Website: macys
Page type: payment
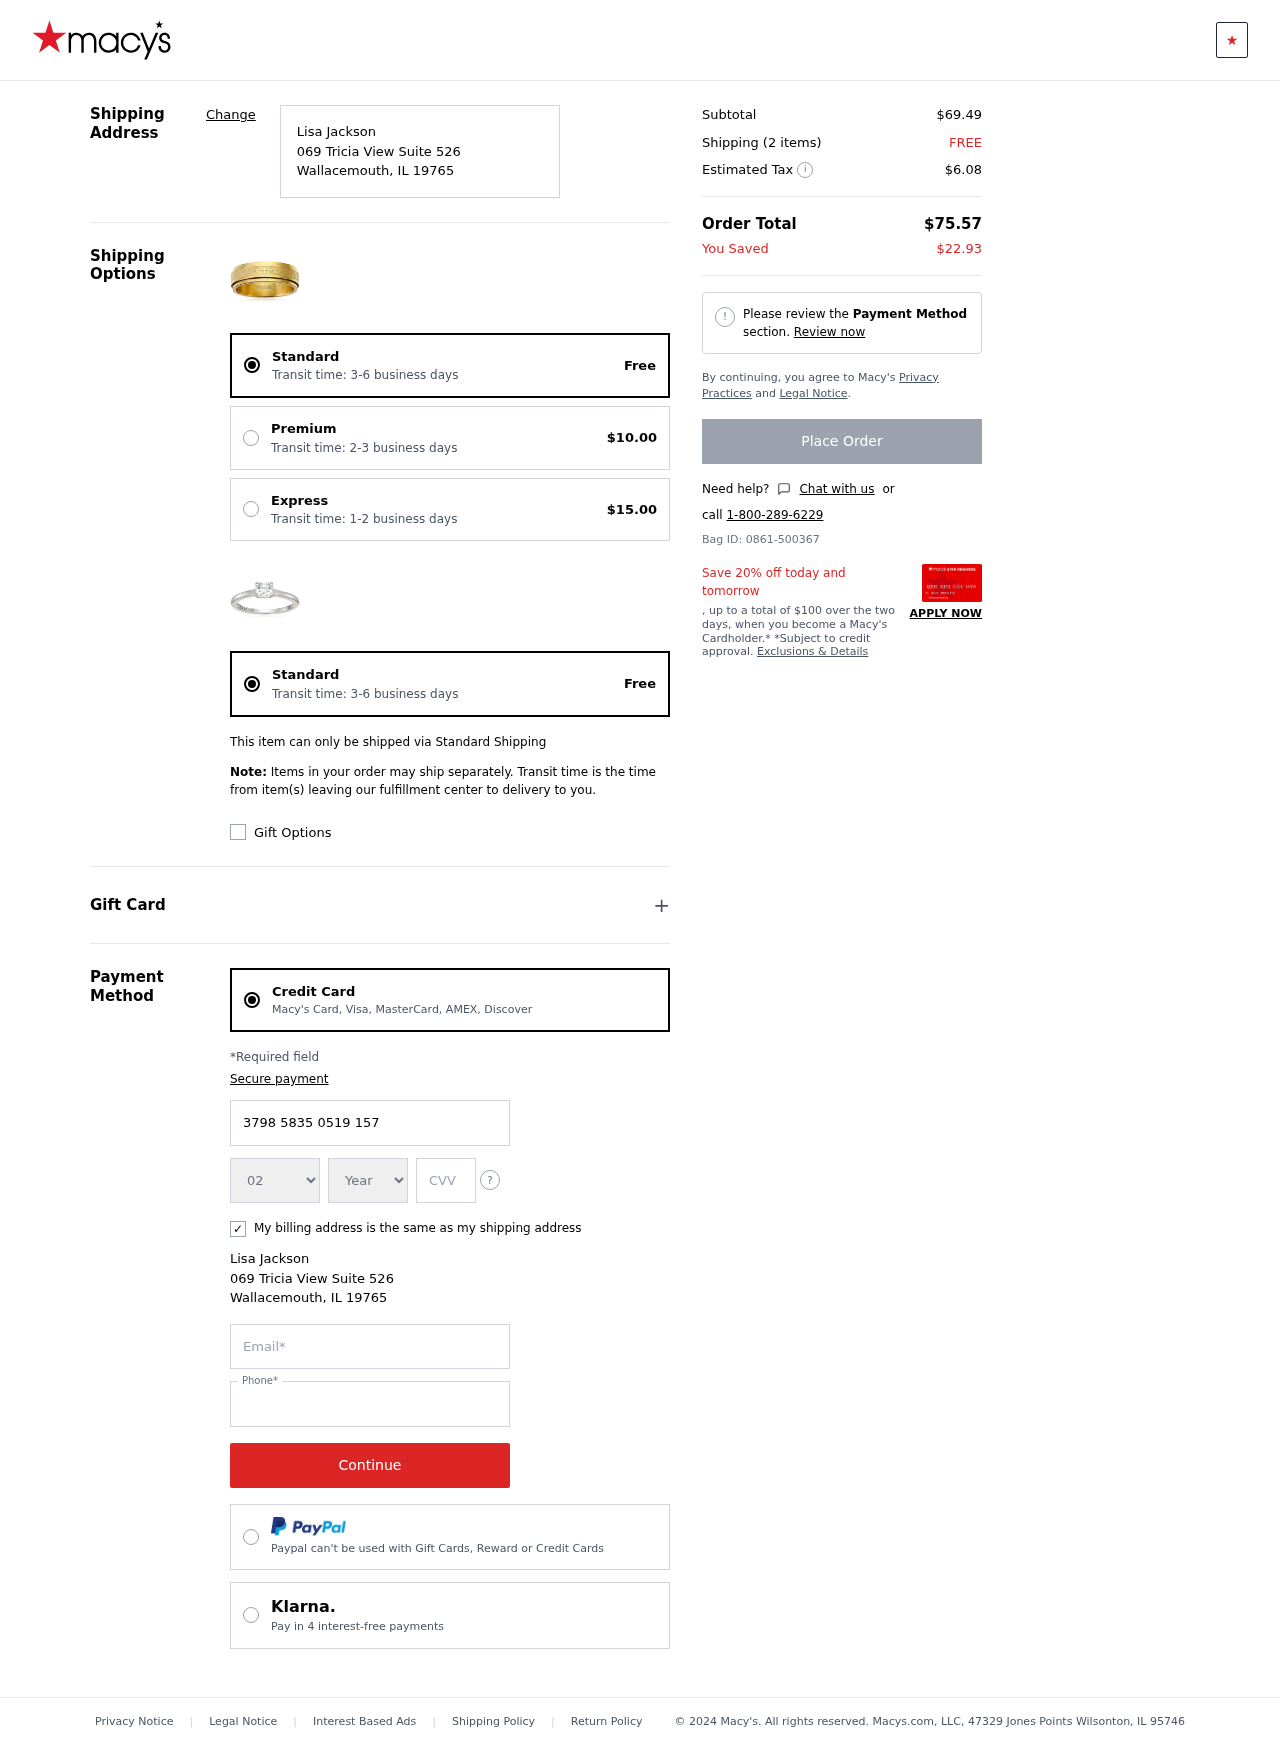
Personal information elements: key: PII_CARD_CVV
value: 0495
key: PII_CARD_EXPIRY_MONTH
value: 02
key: PII_CARD_EXPIRY_YEAR
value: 29
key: PII_CARD_NUMBER
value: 3798 5835 0519 157
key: PII_CITY
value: Wallacemouth
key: PII_EMAIL
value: ljackson@gmail.com
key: PII_FULLNAME
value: Lisa Jackson
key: PII_PHONE
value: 2047251061
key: PII_POSTCODE
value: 19765
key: PII_STATE_ABBR
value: IL
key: PII_STREET
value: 069 Tricia View Suite 526
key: PII_FULLNAME2
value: Lisa Jackson
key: PII_CITY2
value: Wallacemouth
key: PII_STATE_ABBR2
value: IL
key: PII_POSTCODE_FULL
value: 19765
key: PII_POSTCODE_NUMERIC
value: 19765
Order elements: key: ORDER_DELIVERY_DATE
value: Transit time: 3-6 business days
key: ORDER_SHIPPING_STANDARD
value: Free
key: ORDER_SHIPPING_PREMIUM
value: $10.00
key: ORDER_SHIPPING_EXPRESS
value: $15.00
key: ORDER_DELIVERY_DATE2
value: Transit time: 3-6 business days
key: ORDER_SHIPPING_STANDARD2
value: Free
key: ORDER_SUBTOTAL
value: $69.49
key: ORDER_NUM_ITEMS
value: Shipping (2 items)
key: ORDER_SHIPPING_COST
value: FREE
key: ORDER_TAX
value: $6.08
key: ORDER_TOTAL
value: $75.57
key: ORDER_SAVINGS
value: $22.93
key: ORDER_ID
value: Bag ID: 0861-500367